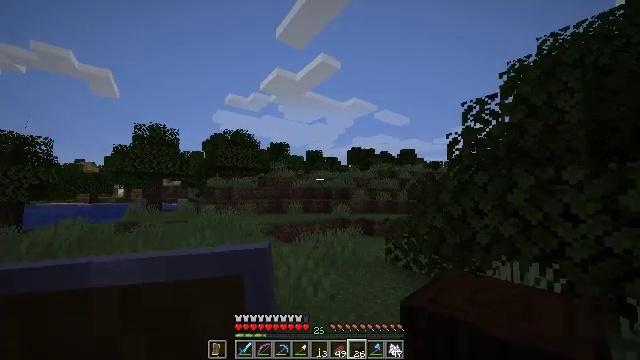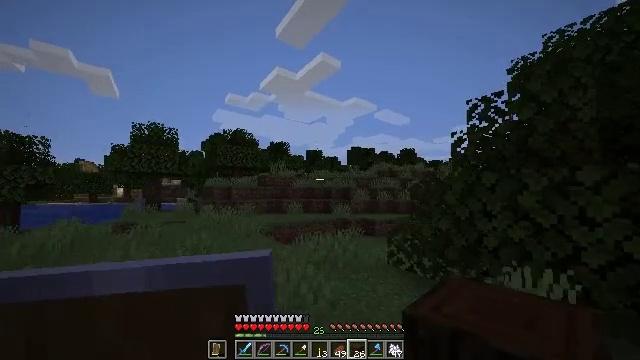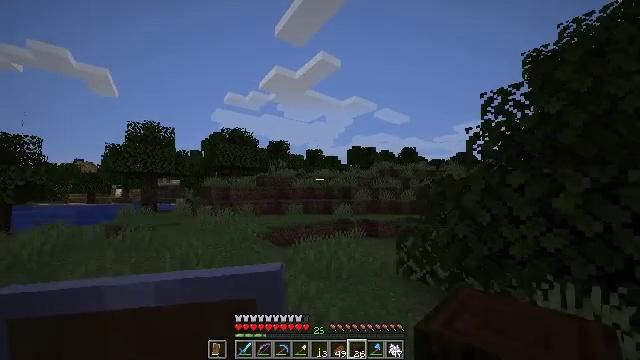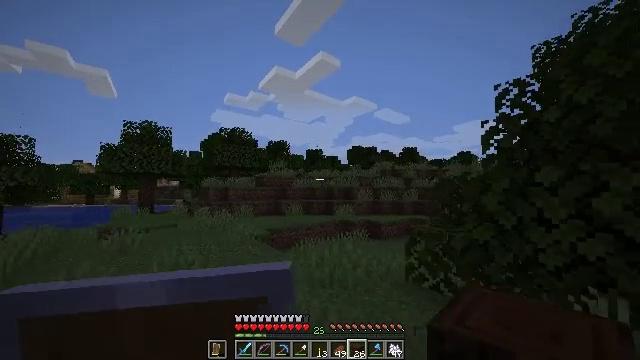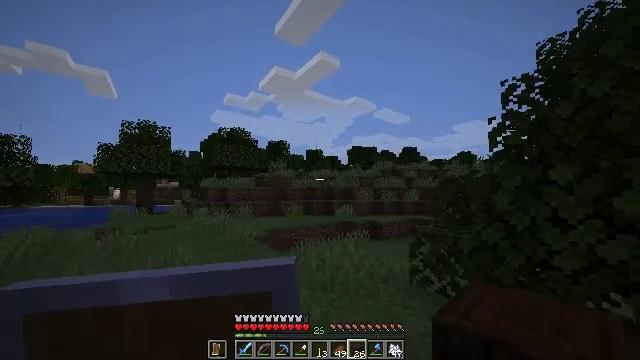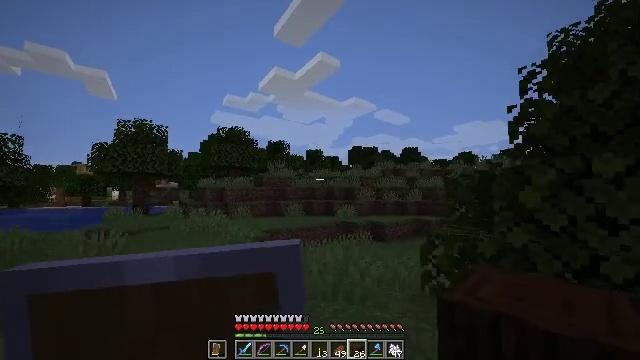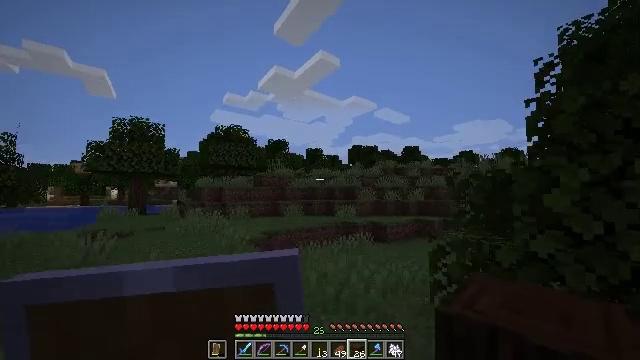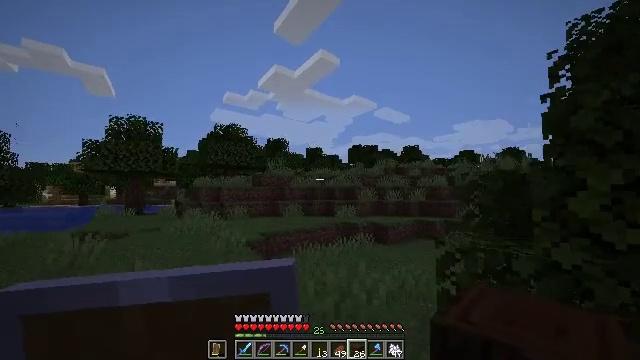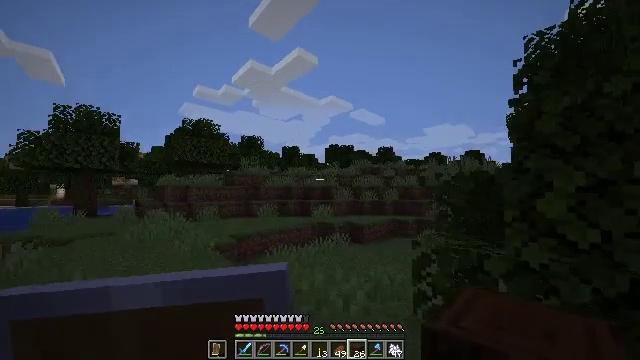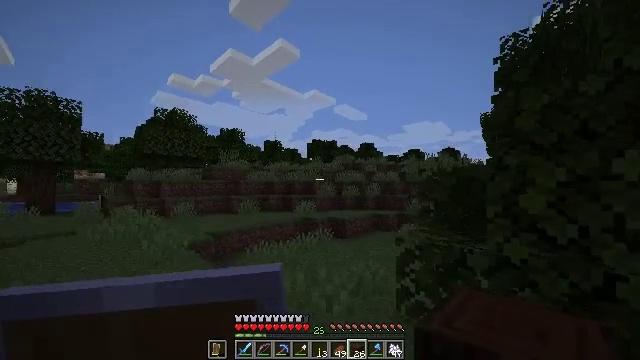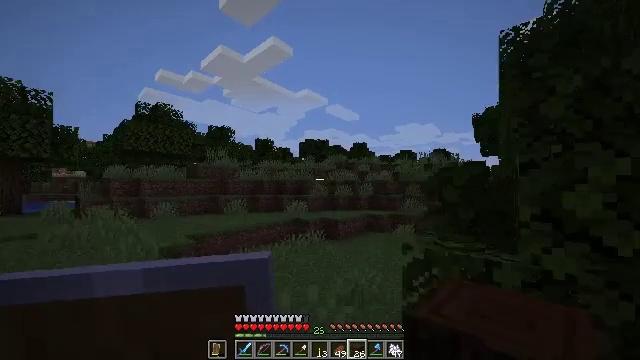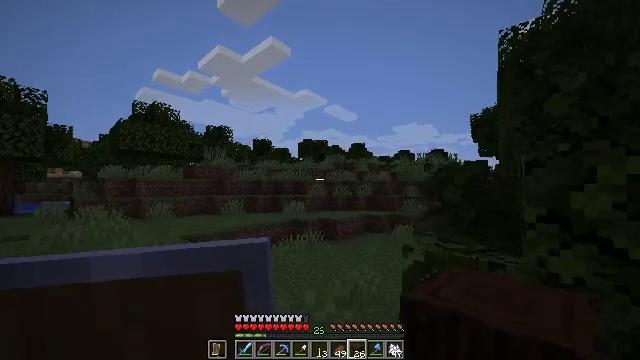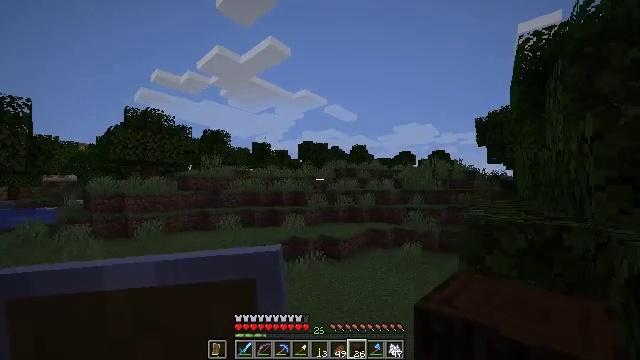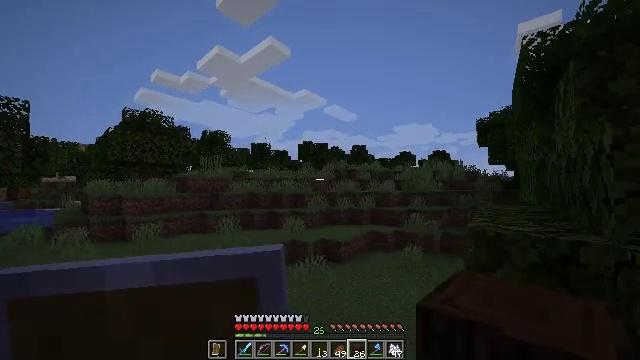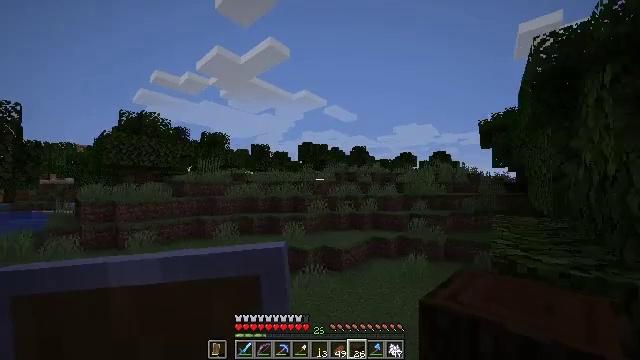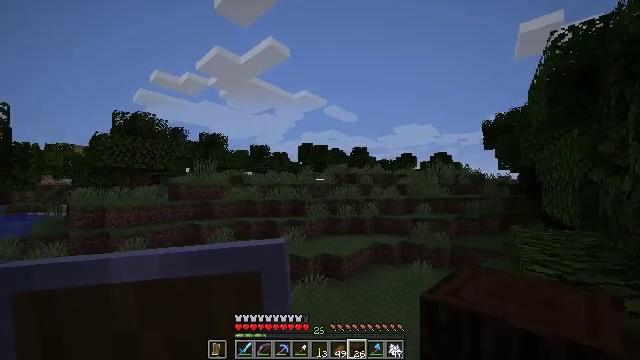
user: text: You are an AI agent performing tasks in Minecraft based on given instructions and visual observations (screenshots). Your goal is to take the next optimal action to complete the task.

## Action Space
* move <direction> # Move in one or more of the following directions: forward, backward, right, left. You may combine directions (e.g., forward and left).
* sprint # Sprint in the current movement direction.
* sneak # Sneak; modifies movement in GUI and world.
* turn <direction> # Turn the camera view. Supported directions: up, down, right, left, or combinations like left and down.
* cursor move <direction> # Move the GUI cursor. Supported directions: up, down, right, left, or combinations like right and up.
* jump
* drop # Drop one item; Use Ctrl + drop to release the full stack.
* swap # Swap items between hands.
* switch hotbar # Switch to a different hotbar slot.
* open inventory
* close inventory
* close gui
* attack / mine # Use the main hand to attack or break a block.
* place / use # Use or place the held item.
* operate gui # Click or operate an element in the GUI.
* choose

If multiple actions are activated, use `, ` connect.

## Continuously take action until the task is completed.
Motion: motion action
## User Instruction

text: craft item air
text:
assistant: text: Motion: move forward
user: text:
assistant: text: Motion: move forward
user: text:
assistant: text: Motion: move forward
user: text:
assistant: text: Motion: move forward
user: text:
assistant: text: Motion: move forward
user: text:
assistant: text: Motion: move forward
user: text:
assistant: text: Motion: move forward
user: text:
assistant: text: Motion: move forward, sprint, turn right
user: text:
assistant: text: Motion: move forward, turn right and down
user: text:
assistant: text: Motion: move forward, turn right
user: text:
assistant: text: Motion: move forward, jump
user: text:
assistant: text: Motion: move forward, jump
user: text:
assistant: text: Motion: move forward
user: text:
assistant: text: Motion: move forward
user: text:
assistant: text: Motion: move forward
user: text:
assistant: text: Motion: move forward
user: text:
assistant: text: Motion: move forward
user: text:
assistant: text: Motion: move forward
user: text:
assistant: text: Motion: move forward
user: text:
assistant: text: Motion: move forward
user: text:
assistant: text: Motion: move forward
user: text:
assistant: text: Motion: move forward, turn right
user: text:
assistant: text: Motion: move forward
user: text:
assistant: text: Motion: move forward
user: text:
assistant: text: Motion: move forward, sprint
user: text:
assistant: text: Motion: move forward, sprint
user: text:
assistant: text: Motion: move forward, sprint
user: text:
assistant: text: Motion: move forward, sprint
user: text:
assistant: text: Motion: move forward, sprint
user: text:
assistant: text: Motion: move forward, sprint